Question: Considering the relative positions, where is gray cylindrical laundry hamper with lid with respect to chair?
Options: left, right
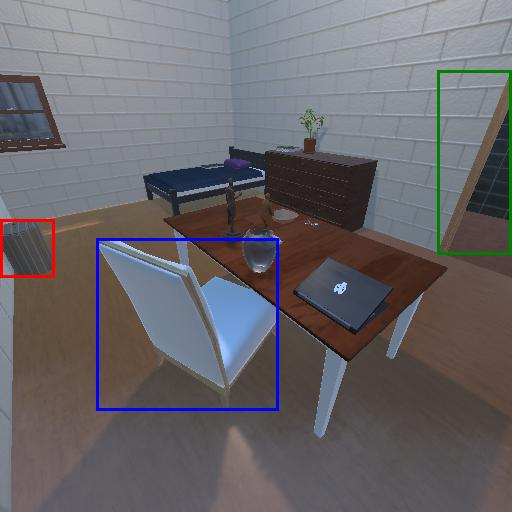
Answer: left